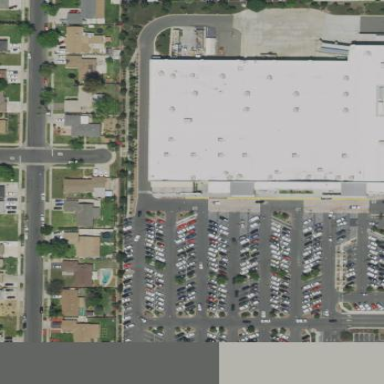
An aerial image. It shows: Retail area.